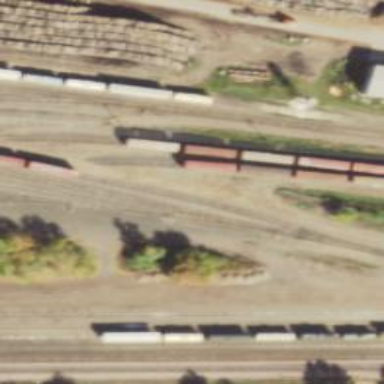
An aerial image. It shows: Rail spur service.